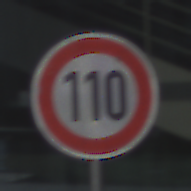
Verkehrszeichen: Geschwindigkeit110
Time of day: MorningAfternoon
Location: Outdoor (Urban)
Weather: PartlyCloudy
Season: NotSpecified
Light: Natural